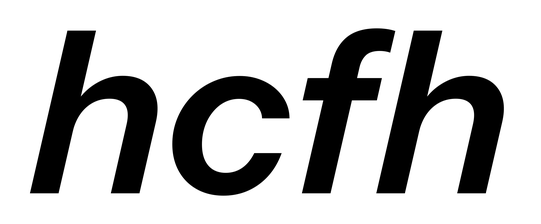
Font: InstrumentSans-Italic_SemiBold_Italic